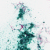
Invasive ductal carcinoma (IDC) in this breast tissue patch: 0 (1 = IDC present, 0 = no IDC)